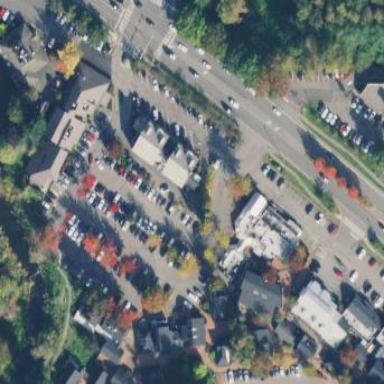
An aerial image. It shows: Parking area with surface.